Question: I got the Android N SDK and ever since Android Studio has been having problems rendering Views from the design library. I have tried changing the Android version used to render the layouts to Marshmallow cause I read that N as issues but it keeps saying rendering problems.
Here is the full stack it is showing:
'''
android.content.res.Resources$NotFoundException: Unable to find resource ID #0x1080029
at android.content.res.Resources.getResourceName(Resources.java:2235)
at android.content.res.Resources.loadDrawableForCookie(Resources.java:2602)
at android.content.res.Resources.loadDrawable(Resources.java:2540)
at android.content.res.Resources.getDrawable(Resources.java:806)
at android.content.Context.getDrawable(Context.java:458)
at android.support.v4.content.ContextCompatApi21.getDrawable(ContextCompatApi21.java:26)
at android.support.v4.content.ContextCompat.getDrawable(ContextCompat.java:321)
at android.support.v7.widget.AppCompatDrawableManager.getDrawable(AppCompatDrawableManager.java:180)
at android.support.v7.widget.TintTypedArray.getDrawableIfKnown(TintTypedArray.java:70)
at android.support.v7.widget.AppCompatImageHelper.loadFromAttributes(AppCompatImageHelper.java:39)
at android.support.v7.widget.AppCompatImageButton.<init>(AppCompatImageButton.java:65)
at android.support.design.widget.VisibilityAwareImageButton.<init>(VisibilityAwareImageButton.java:37)
at android.support.design.widget.FloatingActionButton.<init>(FloatingActionButton.java:109)
at android.support.design.widget.FloatingActionButton.<init>(FloatingActionButton.java:105)
at sun.reflect.NativeConstructorAccessorImpl.newInstance0(Native Method)
at sun.reflect.NativeConstructorAccessorImpl.newInstance(NativeConstructorAccessorImpl.java:57)
at sun.reflect.DelegatingConstructorAccessorImpl.newInstance(DelegatingConstructorAccessorImpl.java:45)
at java.lang.reflect.Constructor.newInstance(Constructor.java:526)
at org.jetbrains.android.uipreview.ViewLoader.createNewInstance(ViewLoader.java:458)
at org.jetbrains.android.uipreview.ViewLoader.loadClass(ViewLoader.java:170)
at org.jetbrains.android.uipreview.ViewLoader.loadView(ViewLoader.java:103)
at com.android.tools.idea.rendering.LayoutlibCallbackImpl.loadView(LayoutlibCallbackImpl.java:168)
at android.view.BridgeInflater.loadCustomView(BridgeInflater.java:247)
at android.view.BridgeInflater.createViewFromTag(BridgeInflater.java:171)
at android.view.LayoutInflater.createViewFromTag(LayoutInflater.java:704)
at android.view.LayoutInflater.rInflate_Original(LayoutInflater.java:835)
at android.view.LayoutInflater_Delegate.rInflate(LayoutInflater_Delegate.java:70)
at android.view.LayoutInflater.rInflate(LayoutInflater.java:811)
at android.view.LayoutInflater.rInflateChildren(LayoutInflater.java:798)
at android.view.LayoutInflater.inflate(LayoutInflater.java:515)
at android.view.LayoutInflater.inflate(LayoutInflater.java:394)
at com.android.layoutlib.bridge.impl.RenderSessionImpl.inflate(RenderSessionImpl.java:223)
at com.android.layoutlib.bridge.Bridge.createSession(Bridge.java:426)
at com.android.ide.common.rendering.LayoutLibrary.createSession(LayoutLibrary.java:350)
at com.android.tools.idea.rendering.RenderTask$2.compute(RenderTask.java:510)
at com.android.tools.idea.rendering.RenderTask$2.compute(RenderTask.java:498)
at com.intellij.openapi.application.impl.ApplicationImpl.runReadAction(ApplicationImpl.java:888)
at com.android.tools.idea.rendering.RenderTask.createRenderSession(RenderTask.java:498)
at com.android.tools.idea.rendering.RenderTask.access$600(RenderTask.java:72)
at com.android.tools.idea.rendering.RenderTask$3.call(RenderTask.java:610)
at com.android.tools.idea.rendering.RenderTask$3.call(RenderTask.java:607)
at com.android.tools.idea.rendering.RenderService.runRenderAction(RenderService.java:362)
at com.android.tools.idea.rendering.RenderTask.render(RenderTask.java:607)
at com.android.tools.idea.rendering.RenderTask.render(RenderTask.java:629)
at com.intellij.android.designer.designSurface.AndroidDesignerEditorPanel$6.run(AndroidDesignerEditorPanel.java:480)
at com.intellij.util.ui.update.MergingUpdateQueue.execute(MergingUpdateQueue.java:320)
at com.intellij.util.ui.update.MergingUpdateQueue.execute(MergingUpdateQueue.java:310)
at com.intellij.util.ui.update.MergingUpdateQueue$2.run(MergingUpdateQueue.java:254)
at com.intellij.util.ui.update.MergingUpdateQueue.flush(MergingUpdateQueue.java:269)
at com.intellij.util.ui.update.MergingUpdateQueue.flush(MergingUpdateQueue.java:227)
at com.intellij.util.ui.update.MergingUpdateQueue.run(MergingUpdateQueue.java:217)
at com.intellij.util.concurrency.QueueProcessor.runSafely(QueueProcessor.java:238)
at com.intellij.util.Alarm$Request$1.run(Alarm.java:351)
at java.util.concurrent.Executors$RunnableAdapter.call(Executors.java:471)
at java.util.concurrent.FutureTask.run(FutureTask.java:262)
at java.util.concurrent.ThreadPoolExecutor.runWorker(ThreadPoolExecutor.java:1145)
at java.util.concurrent.ThreadPoolExecutor$Worker.run(ThreadPoolExecutor.java:615)
at java.lang.Thread.run(Thread.java:745)
'''
This is how it is rendering the layout when marshmallow is selected as the version to render layout:

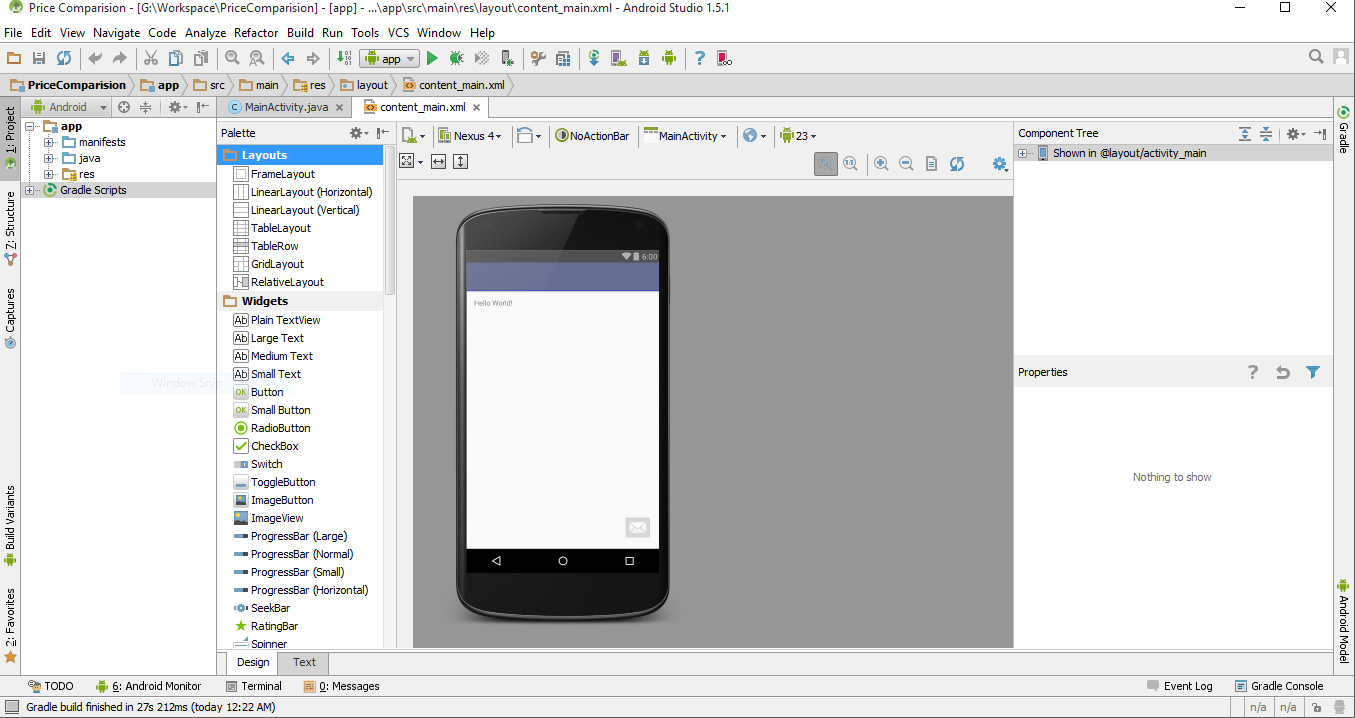
Answer: Make sure that you downloaded Android N in the SDK Manager. You can find the SDK manager next to the purple phone/android (at the top menu bar).
And then, set 'target'to 24.